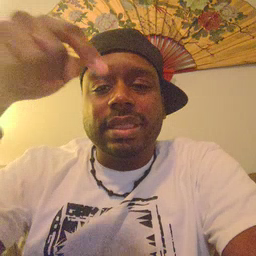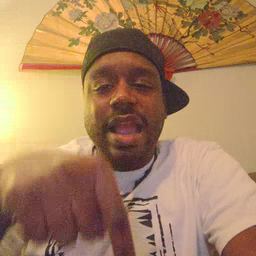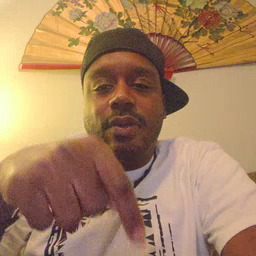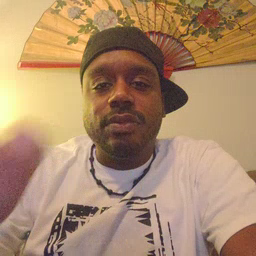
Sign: down